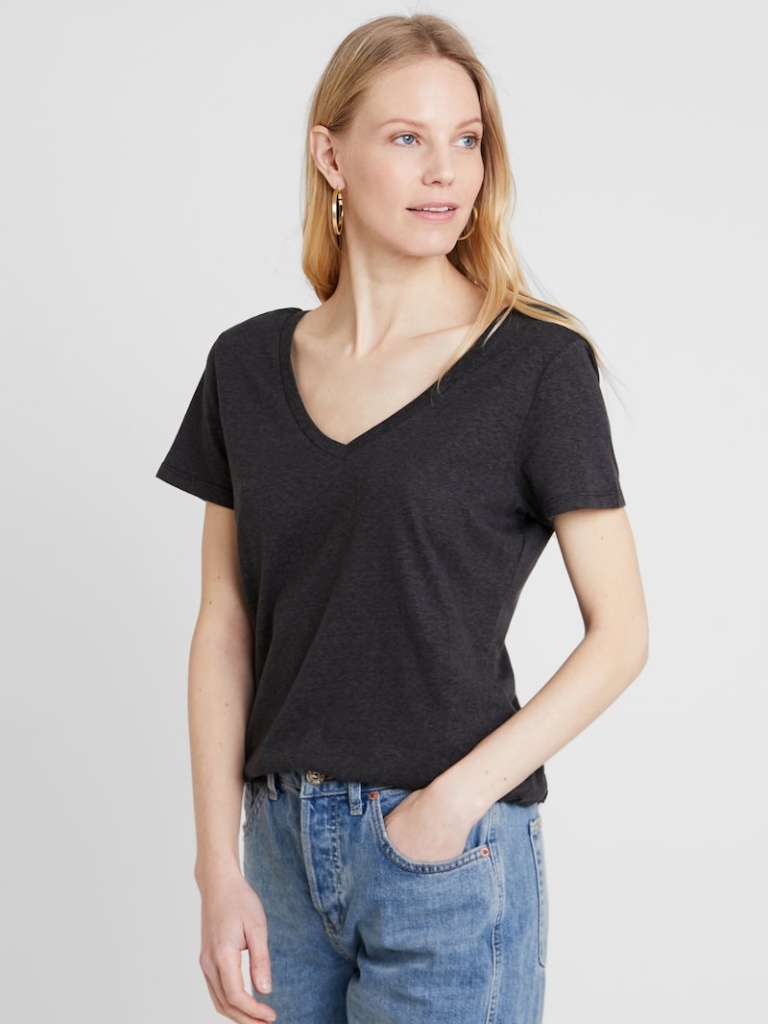
cotton relaxed short sleeve hip length Untucked v-neck t-shirt